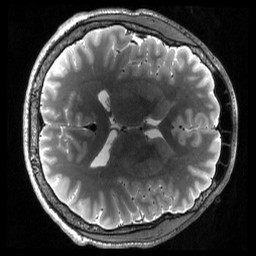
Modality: T2w
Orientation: axial
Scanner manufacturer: siemens
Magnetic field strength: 3 T
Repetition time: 3.2 s
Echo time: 0.563 s